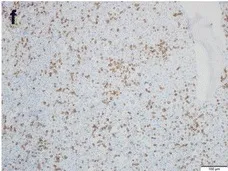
Morphologic and immunohistochemical evaluation of diagnostic bone marrow aspirate and core biopsy. An expansion of CD3+ T-cells.
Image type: pathology (immunostaining)